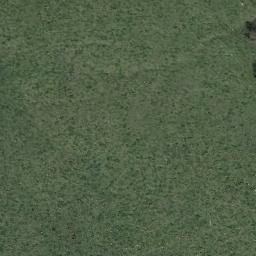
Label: meadow